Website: walmart
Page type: receipt
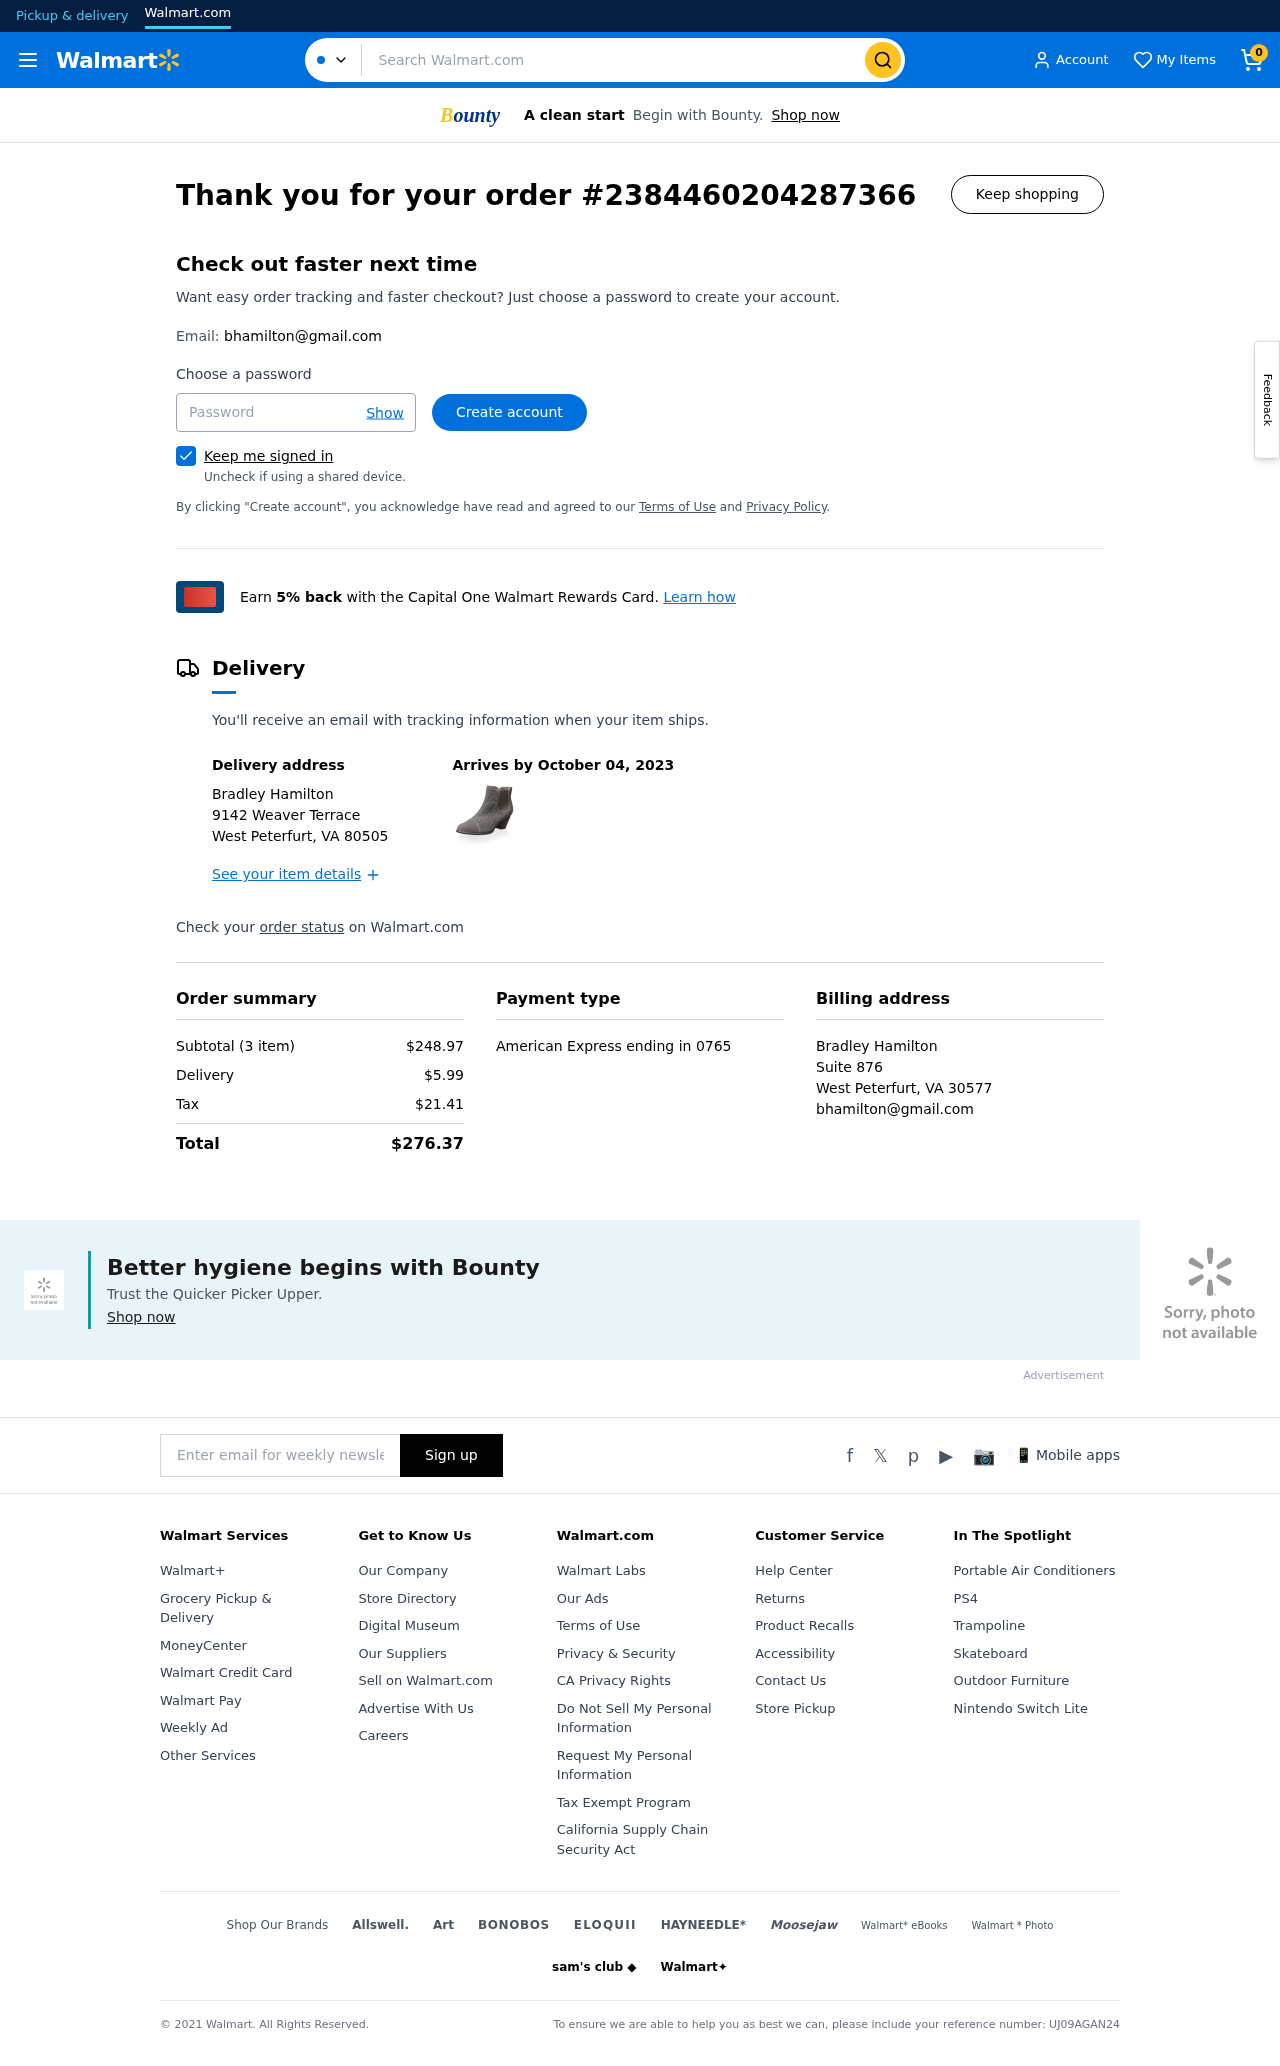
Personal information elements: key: PII_CARD_LAST4
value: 0765
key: PII_CARD_TYPE
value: American Express
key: PII_CITY_STATE_ZIP
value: West Peterfurt, VA 80505
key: PII_CITY_STATE_ZIP2
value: West Peterfurt, VA 30577
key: PII_EMAIL
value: bhamilton@gmail.com
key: PII_EMAIL2
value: bhamilton@gmail.com
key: PII_FULLNAME
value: Bradley Hamilton
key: PII_FULLNAME2
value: Bradley Hamilton
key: PII_STREET
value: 9142 Weaver Terrace
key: PII_STREET2
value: Suite 876
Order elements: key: ORDER_NUM_ITEMS
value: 0
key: ORDER_ID
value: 2384460204287366
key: ORDER_DELIVERY_DATE
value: October 04, 2023
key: ORDER_NUM_ITEMS
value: Subtotal (3 item)
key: ORDER_SUBTOTAL
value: $248.97
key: ORDER_SHIPPING_COST
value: $5.99
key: ORDER_TAX
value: $21.41
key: ORDER_TOTAL
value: $276.37
Search elements: key: HEADER_SEARCH
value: Search Walmart.com